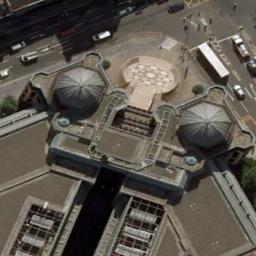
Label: church